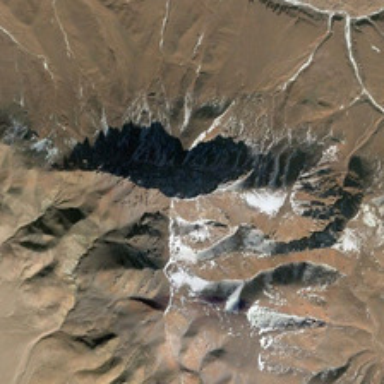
Some white snows cover a part of khaki mountain .